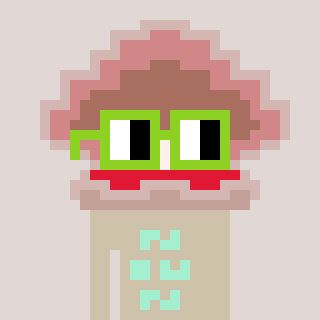
a pixel art character with square light green glasses, a oyster-shaped head and a bege-colored body on a warm background